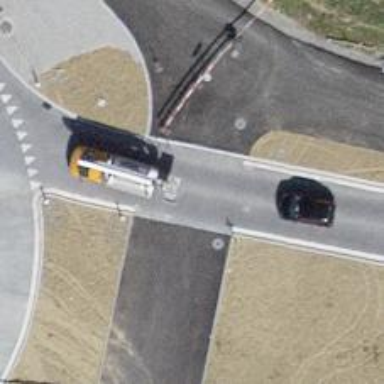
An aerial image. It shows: Unmarked road crossing.